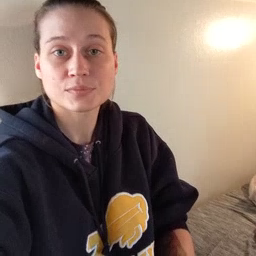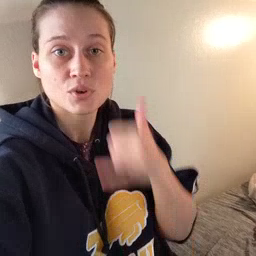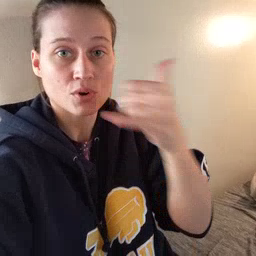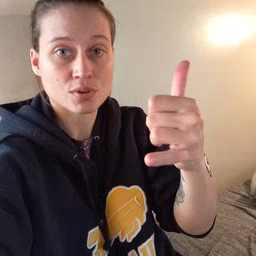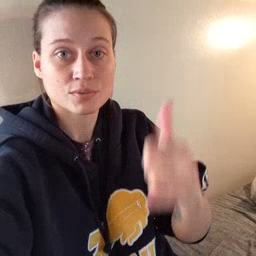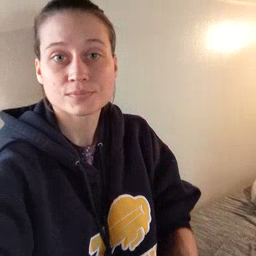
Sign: callonphone